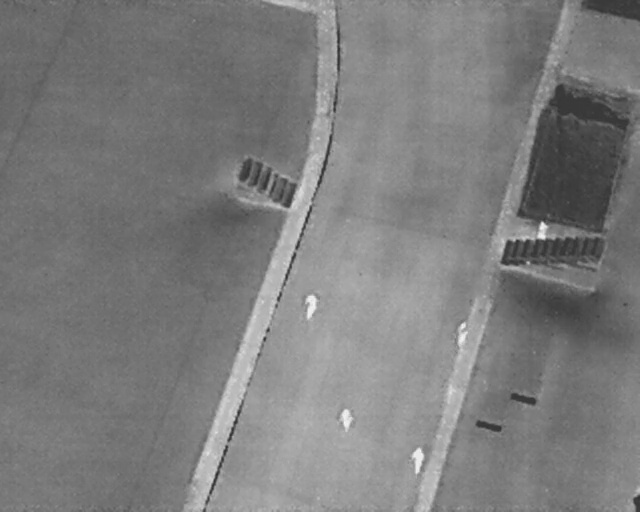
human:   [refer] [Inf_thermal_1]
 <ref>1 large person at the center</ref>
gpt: <box>[[46, 58, 50, 61, 4]]</box>

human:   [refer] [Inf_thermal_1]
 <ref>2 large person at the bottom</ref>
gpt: <box>[[51, 80, 56, 83, 1], [62, 88, 67, 91, 4]]</box>